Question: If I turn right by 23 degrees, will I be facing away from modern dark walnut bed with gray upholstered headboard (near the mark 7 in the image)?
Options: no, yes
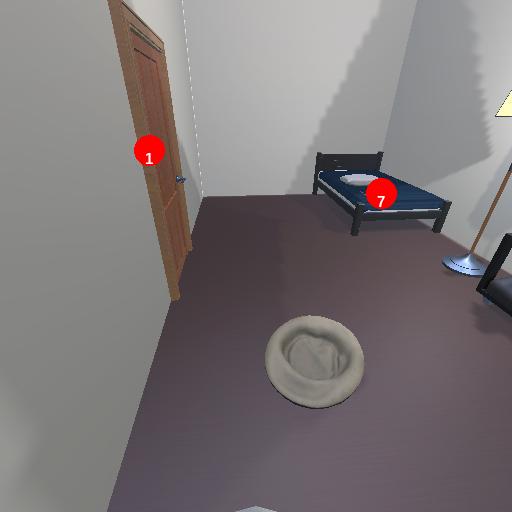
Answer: no